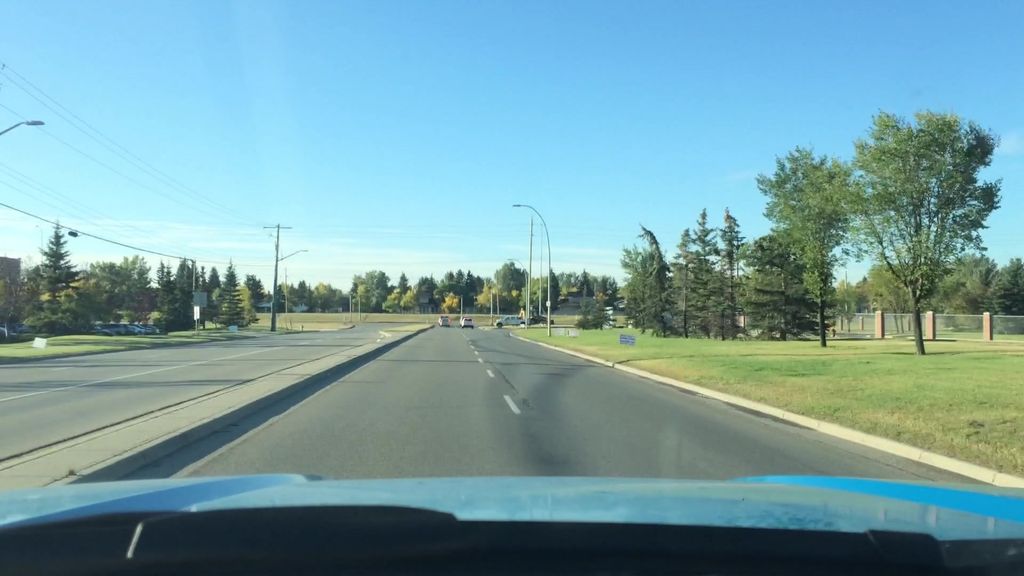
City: calgary